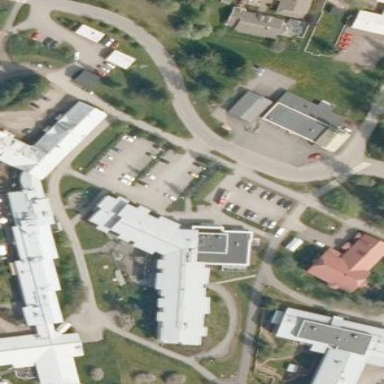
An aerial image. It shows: Building.